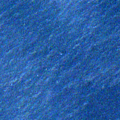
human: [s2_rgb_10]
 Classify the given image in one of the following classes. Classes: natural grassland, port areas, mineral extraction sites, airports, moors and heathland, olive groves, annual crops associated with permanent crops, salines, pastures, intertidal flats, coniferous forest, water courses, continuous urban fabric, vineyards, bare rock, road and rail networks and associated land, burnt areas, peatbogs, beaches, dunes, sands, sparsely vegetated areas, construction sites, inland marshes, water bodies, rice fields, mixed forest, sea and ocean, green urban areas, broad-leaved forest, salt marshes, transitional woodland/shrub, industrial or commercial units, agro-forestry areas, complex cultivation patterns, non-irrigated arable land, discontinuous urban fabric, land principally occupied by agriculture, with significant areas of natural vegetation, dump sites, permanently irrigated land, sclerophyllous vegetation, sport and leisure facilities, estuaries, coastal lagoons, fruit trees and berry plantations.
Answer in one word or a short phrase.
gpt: sea and ocean